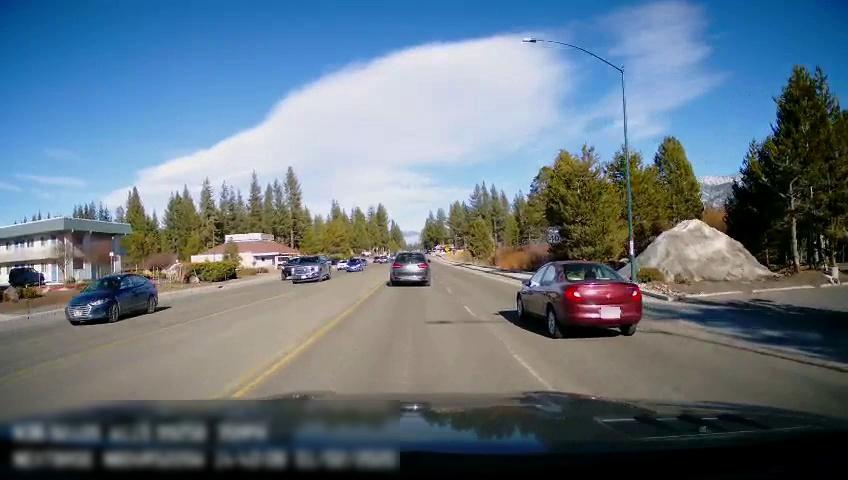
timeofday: Day
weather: Sunny
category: Drivable Space
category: Vehicles | Car
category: Vehicles | SUV
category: Vehicles | SUV
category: Vehicles | Car
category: Vehicles | Truck
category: Vehicles | Truck
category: Vehicles | Car
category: Vehicles | SUV
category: Lanes | Opposite Lane
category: Lanes | Current Lane
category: Lanes | Current Lane
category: Traffic | Signs